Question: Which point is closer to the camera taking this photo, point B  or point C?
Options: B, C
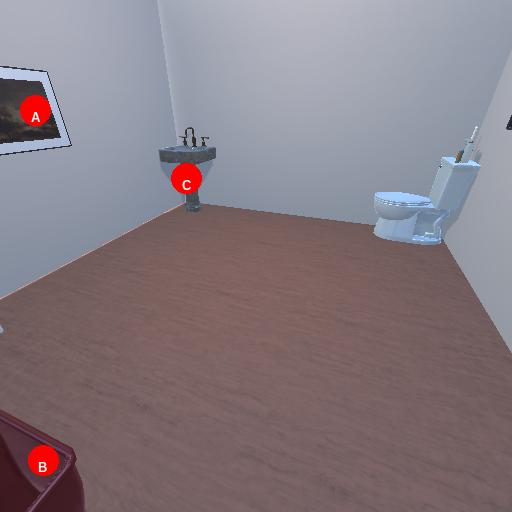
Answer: B